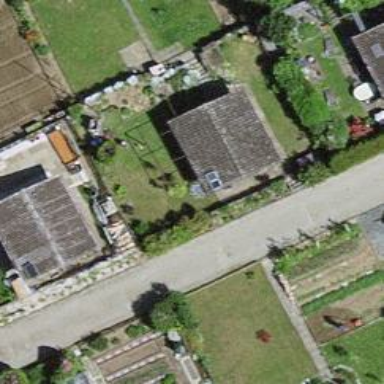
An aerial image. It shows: Allotment house.